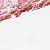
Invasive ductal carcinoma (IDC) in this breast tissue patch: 0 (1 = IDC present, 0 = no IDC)